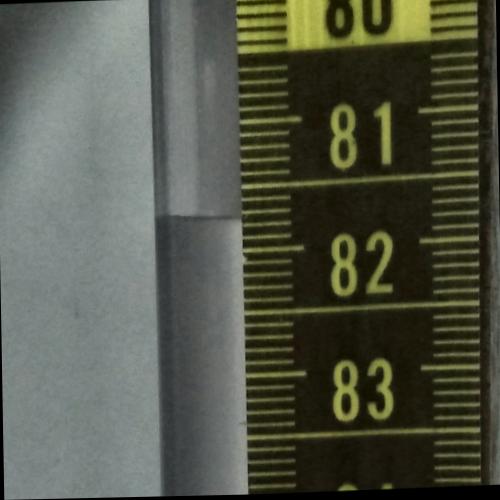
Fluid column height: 81.7 cm